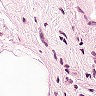
Metastatic tissue present: no